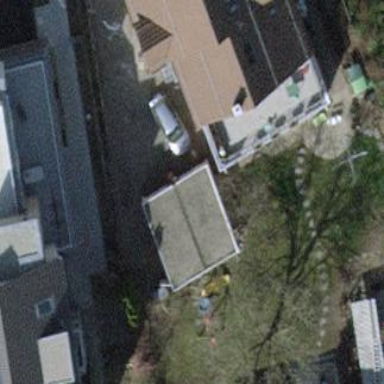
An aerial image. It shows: Group of garages.